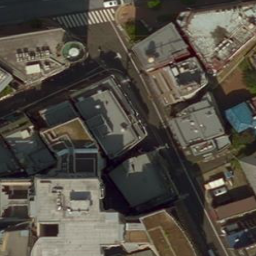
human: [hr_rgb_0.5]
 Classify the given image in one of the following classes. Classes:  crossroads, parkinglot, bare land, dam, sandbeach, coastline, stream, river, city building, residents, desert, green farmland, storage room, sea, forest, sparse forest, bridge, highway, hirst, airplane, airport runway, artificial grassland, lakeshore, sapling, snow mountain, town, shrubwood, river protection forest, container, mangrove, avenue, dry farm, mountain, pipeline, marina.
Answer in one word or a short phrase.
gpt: city building